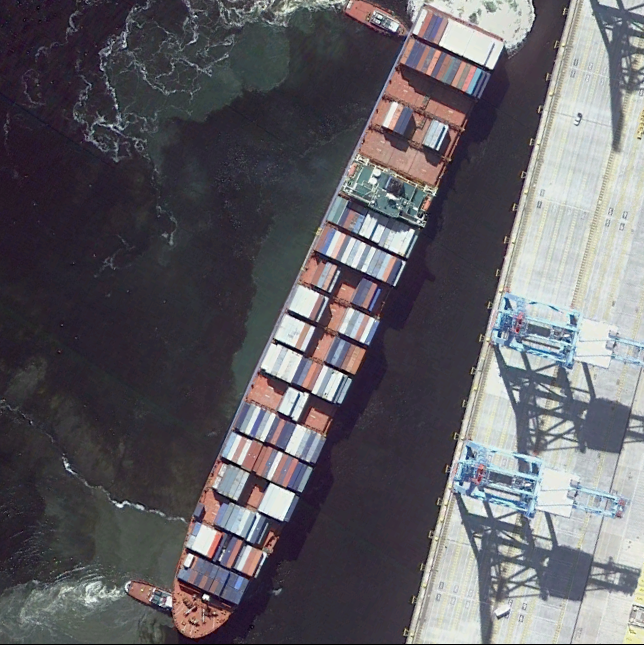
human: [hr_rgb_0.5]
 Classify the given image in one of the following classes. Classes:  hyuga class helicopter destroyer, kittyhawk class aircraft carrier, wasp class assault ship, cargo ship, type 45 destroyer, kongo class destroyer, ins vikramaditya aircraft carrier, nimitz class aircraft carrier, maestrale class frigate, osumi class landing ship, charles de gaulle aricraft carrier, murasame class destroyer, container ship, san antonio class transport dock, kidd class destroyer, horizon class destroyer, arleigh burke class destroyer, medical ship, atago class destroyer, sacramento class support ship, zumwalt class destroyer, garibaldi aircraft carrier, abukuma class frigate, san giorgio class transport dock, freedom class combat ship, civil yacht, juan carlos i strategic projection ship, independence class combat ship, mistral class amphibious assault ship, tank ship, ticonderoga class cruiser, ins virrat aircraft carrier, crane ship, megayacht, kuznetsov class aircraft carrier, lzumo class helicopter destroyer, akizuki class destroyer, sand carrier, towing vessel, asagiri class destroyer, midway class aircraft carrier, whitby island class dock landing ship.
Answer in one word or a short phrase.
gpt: Container ship